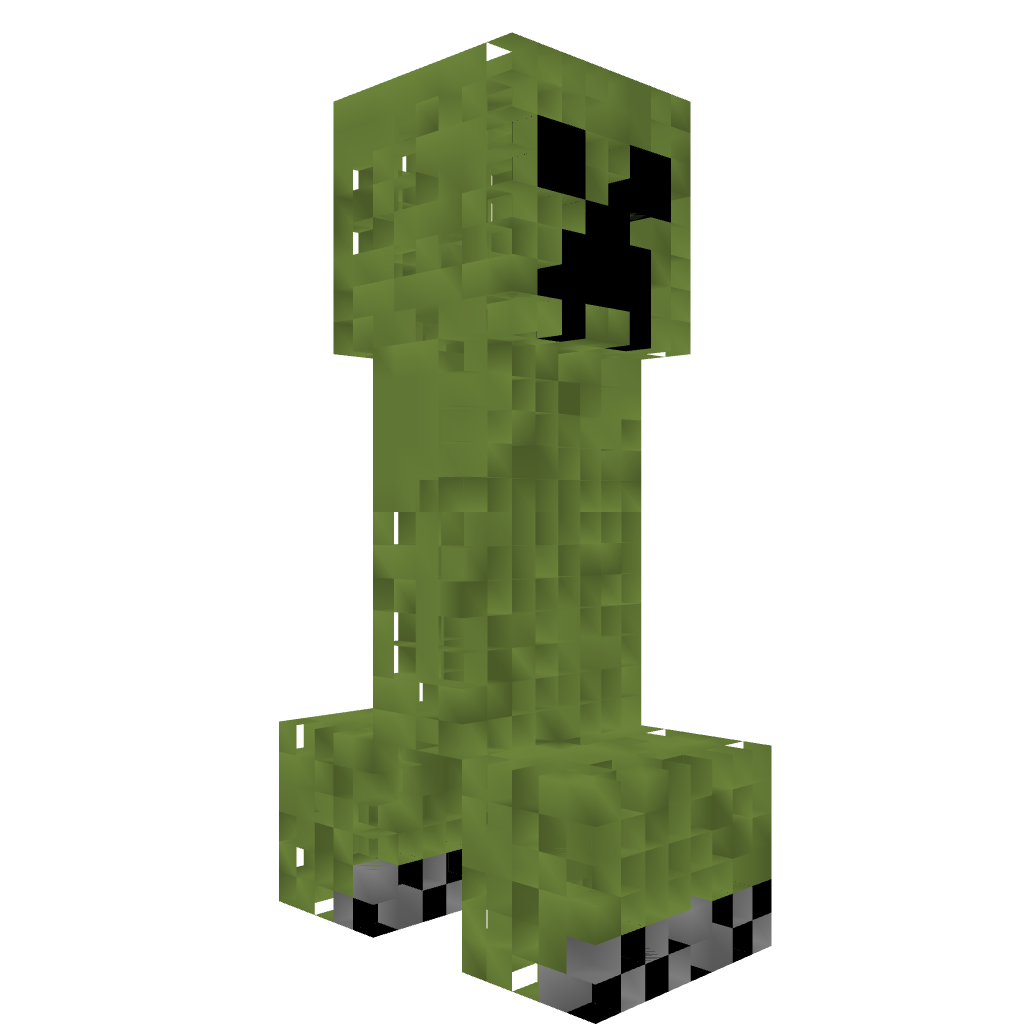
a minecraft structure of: Giant Creeper high quality